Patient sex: F
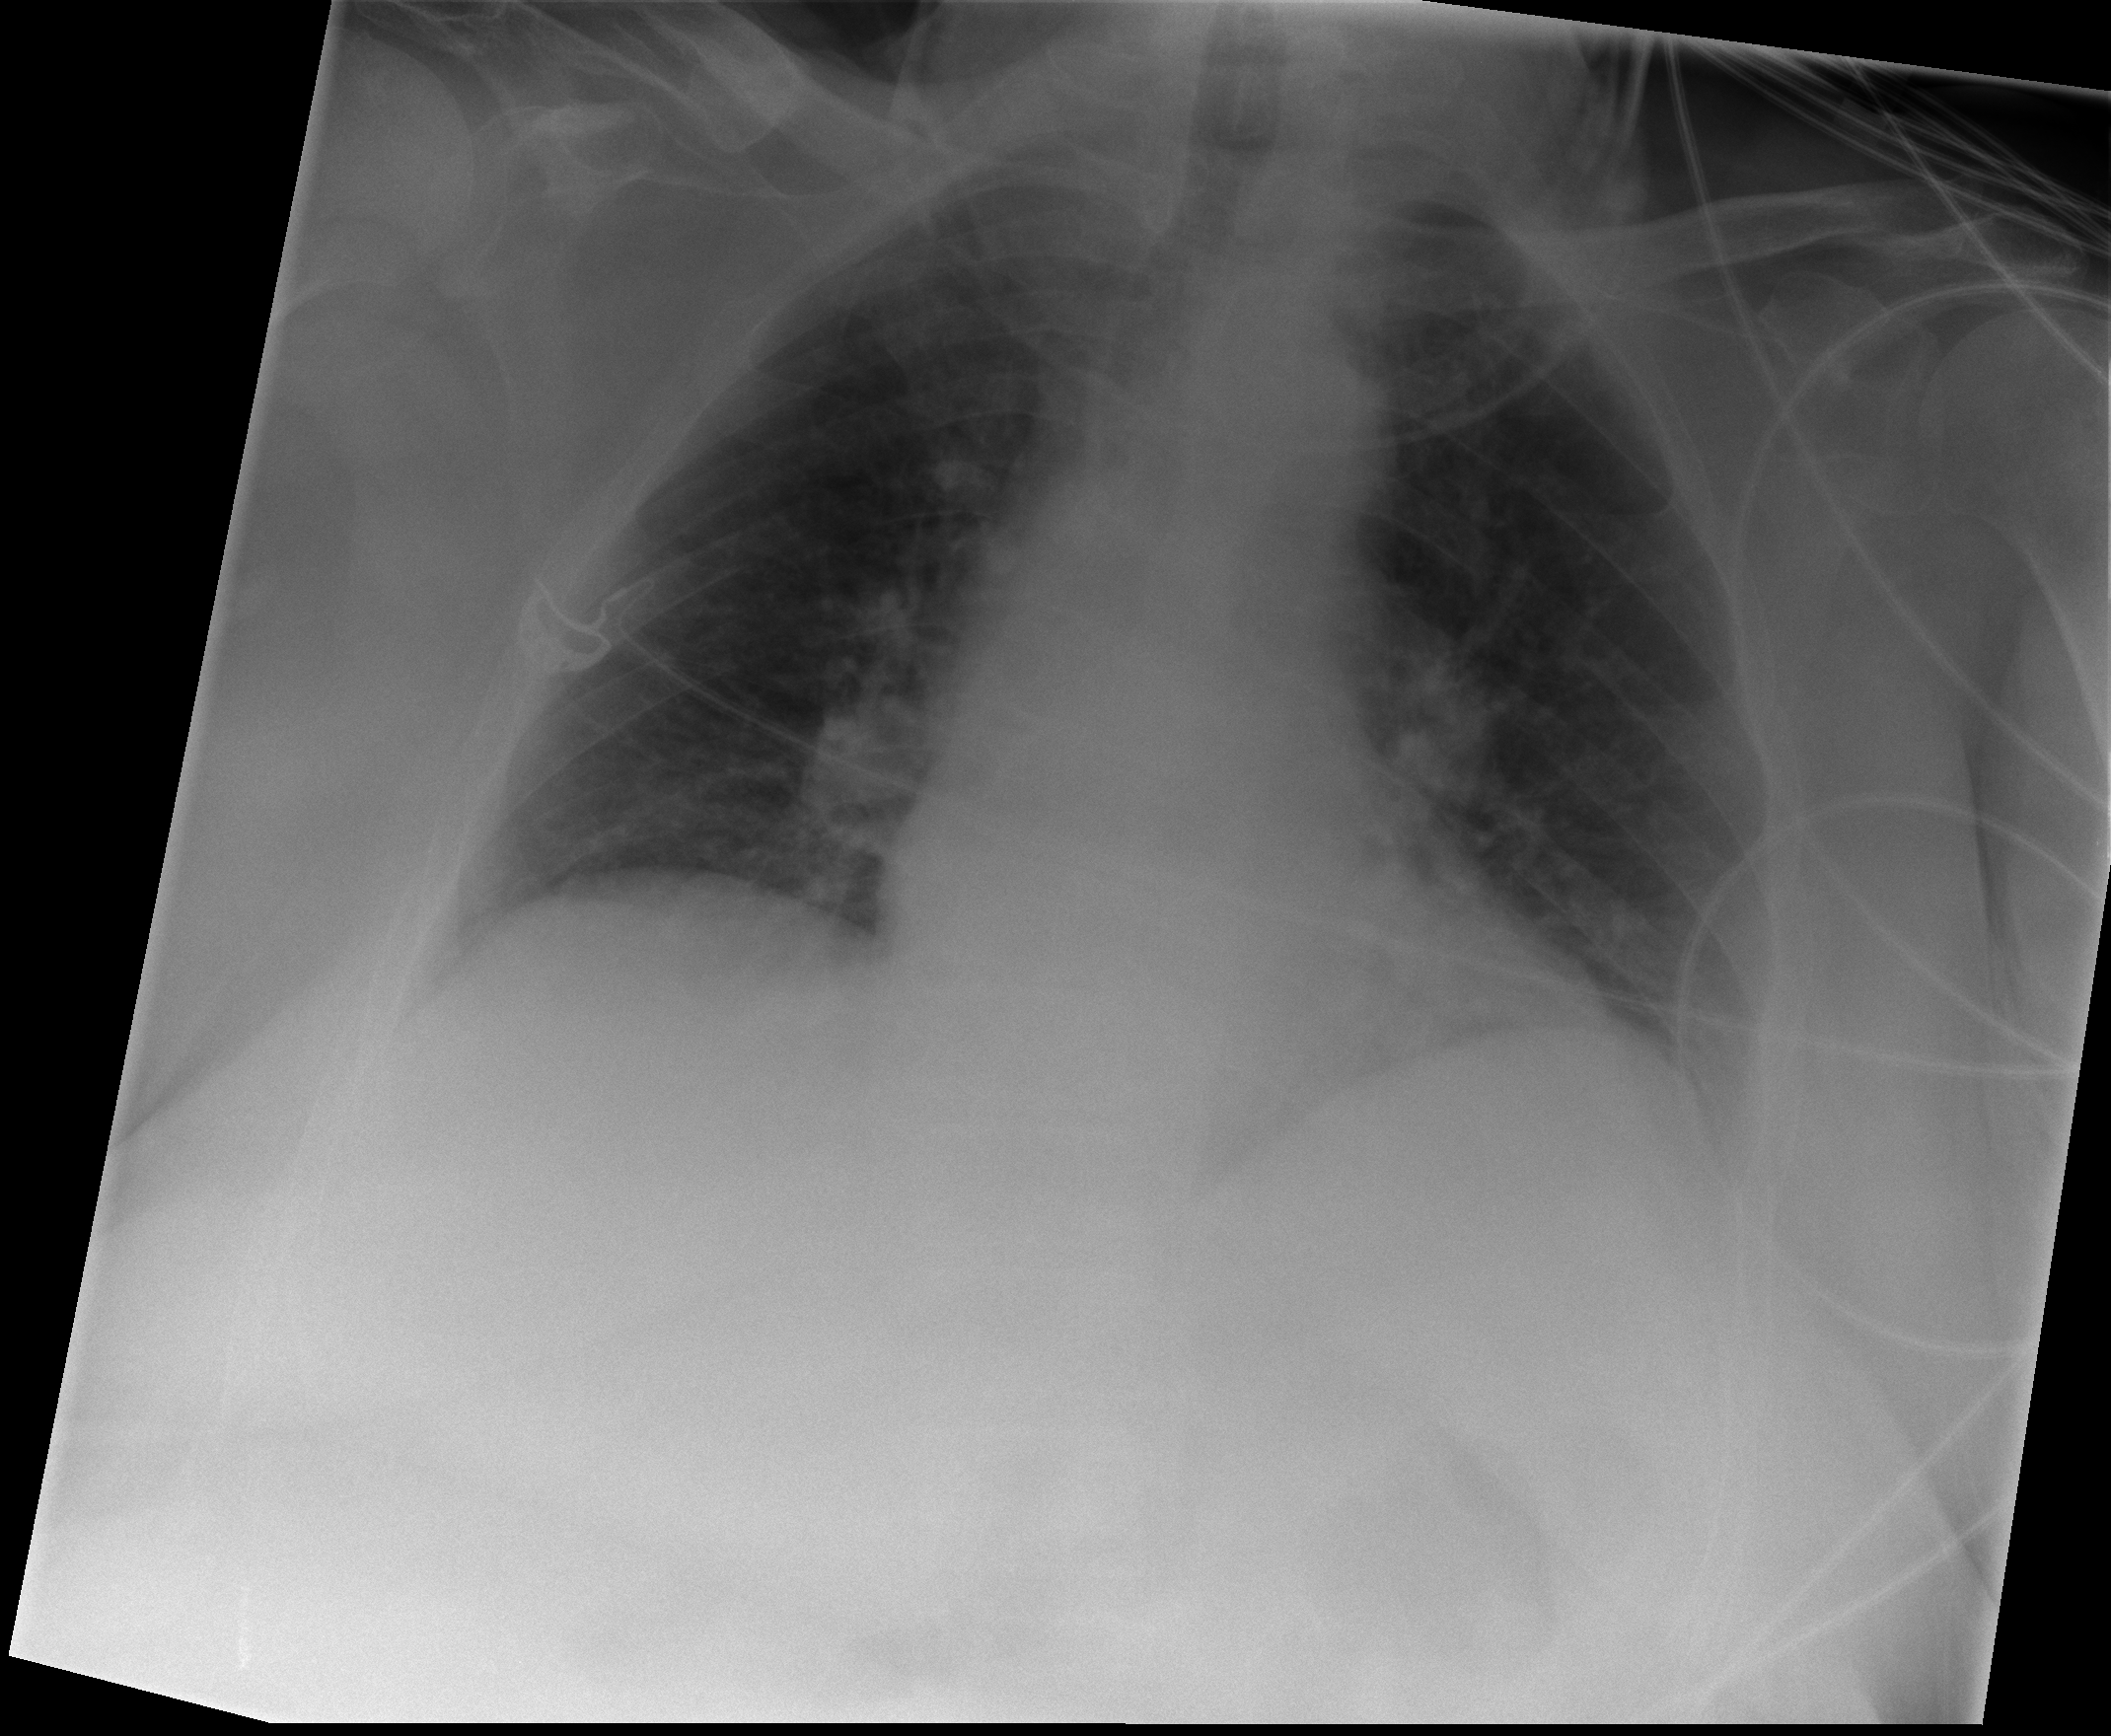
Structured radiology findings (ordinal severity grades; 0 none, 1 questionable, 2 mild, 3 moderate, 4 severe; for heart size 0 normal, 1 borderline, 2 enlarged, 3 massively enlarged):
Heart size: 0
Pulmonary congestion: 2
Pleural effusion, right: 0
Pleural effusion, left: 0
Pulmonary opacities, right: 0
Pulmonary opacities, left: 0
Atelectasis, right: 0
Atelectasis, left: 0